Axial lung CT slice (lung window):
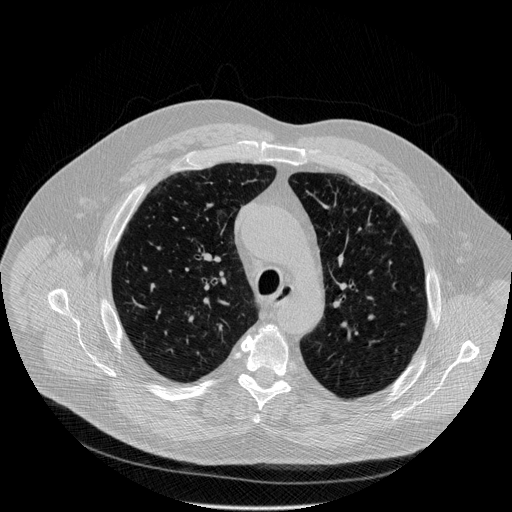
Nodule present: no